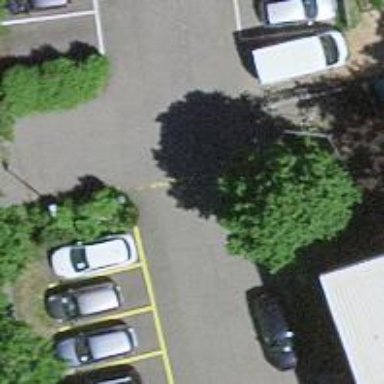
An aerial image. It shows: Asphalt parking aisle off service road.